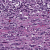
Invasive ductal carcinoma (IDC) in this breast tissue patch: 1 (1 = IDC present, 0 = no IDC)